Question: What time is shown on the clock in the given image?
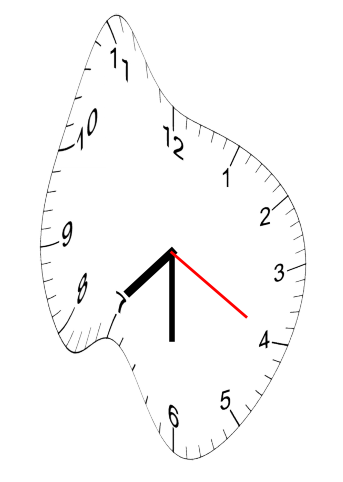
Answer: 07:30:20